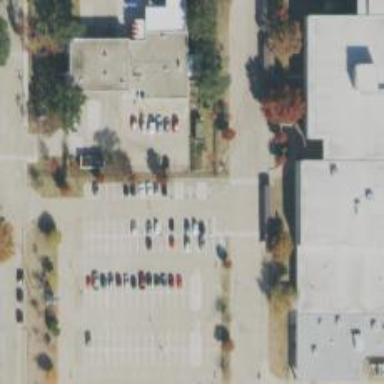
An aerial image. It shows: Parking space.